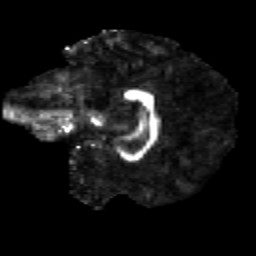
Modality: FA
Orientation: sagittal
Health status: healthy
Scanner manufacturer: siemens
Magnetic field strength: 3 T
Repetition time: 12 s
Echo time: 0.092 s